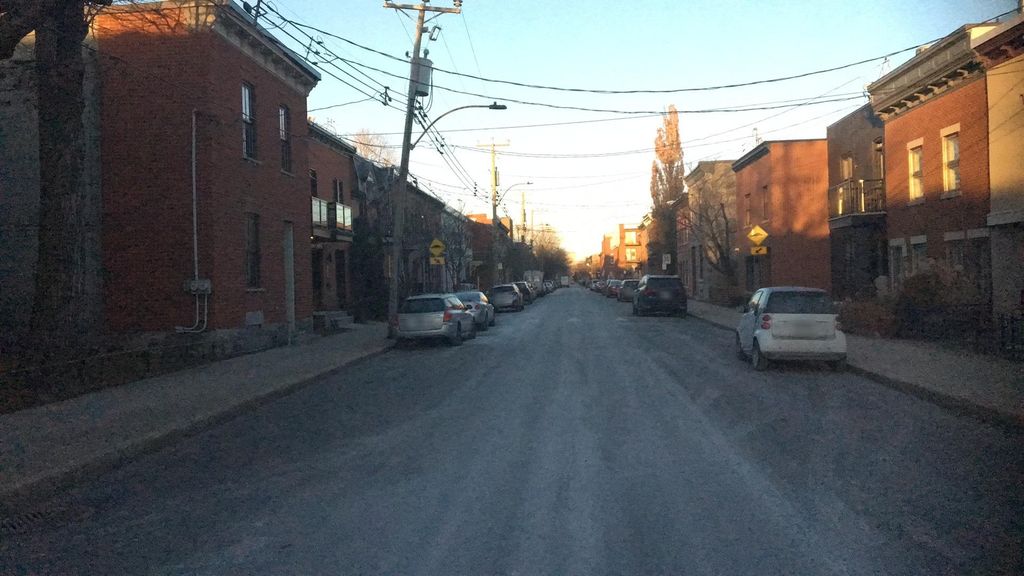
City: montreal